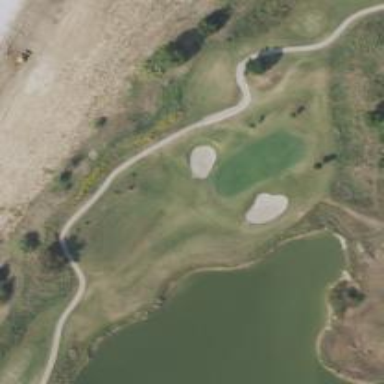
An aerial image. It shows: Golf hole.